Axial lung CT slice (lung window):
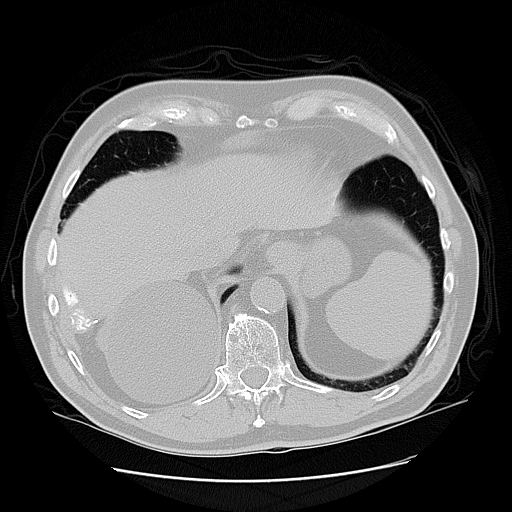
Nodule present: no